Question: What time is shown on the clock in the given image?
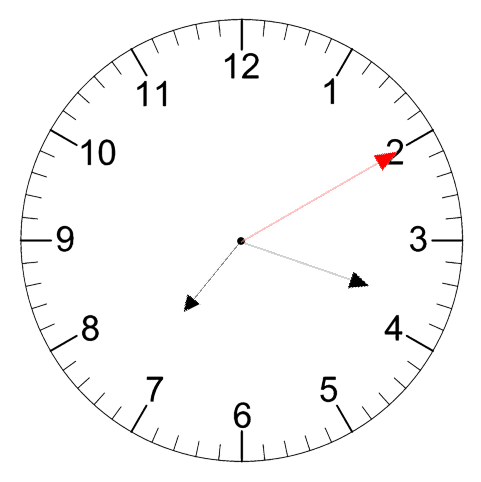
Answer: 07:18:10